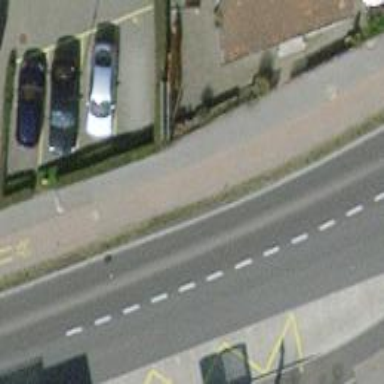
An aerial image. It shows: Parking area with surface.